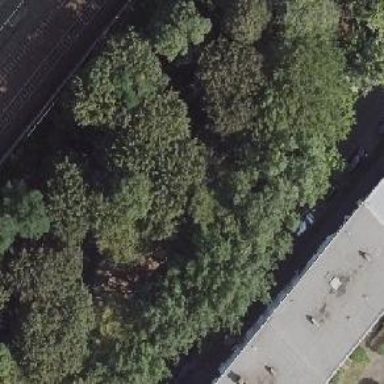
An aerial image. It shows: Avenue lined with broadleaved deciduous trees.